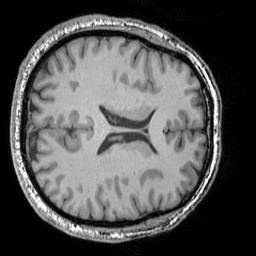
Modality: T1w
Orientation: axial
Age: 38
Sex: male
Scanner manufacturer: siemens
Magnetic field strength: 3 T
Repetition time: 1.9 s
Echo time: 0.00444 s